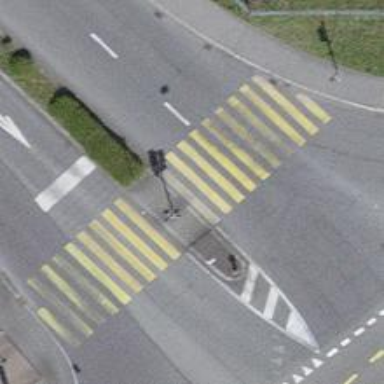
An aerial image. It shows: Road crossing with traffic signals and central island.